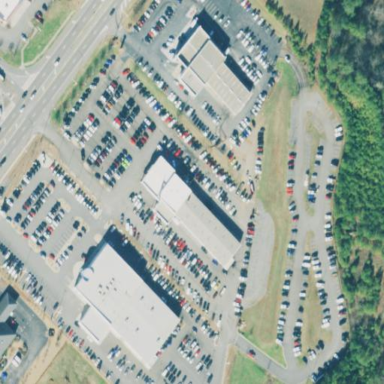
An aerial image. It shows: Building that houses car shop.